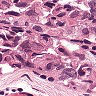
Metastatic tissue present: yes